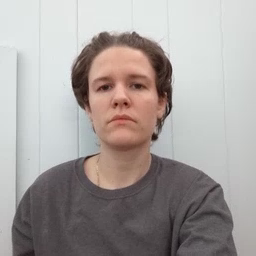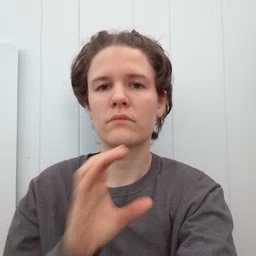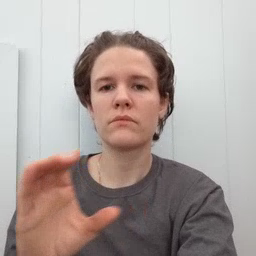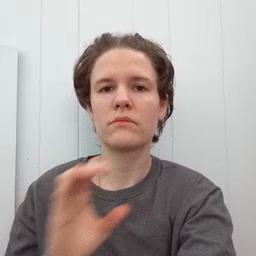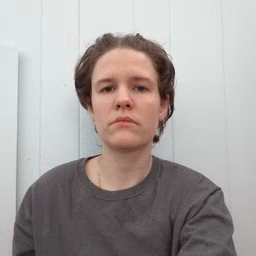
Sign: chocolate